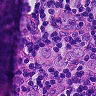
Metastatic tissue present: yes